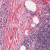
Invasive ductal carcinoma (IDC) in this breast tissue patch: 1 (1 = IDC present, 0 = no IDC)